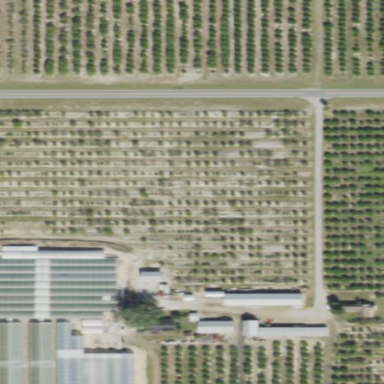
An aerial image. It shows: Plant nursery specializing in trees.